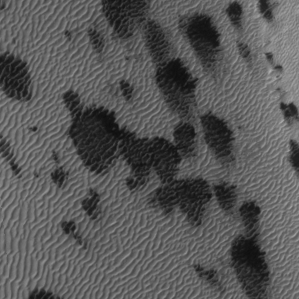
Label: frost